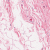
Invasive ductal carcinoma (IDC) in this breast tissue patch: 0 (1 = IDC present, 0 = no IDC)